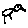
Label: bird